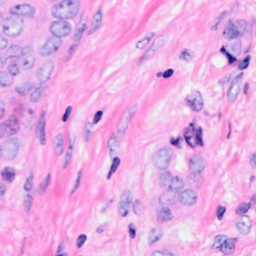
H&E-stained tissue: Breast